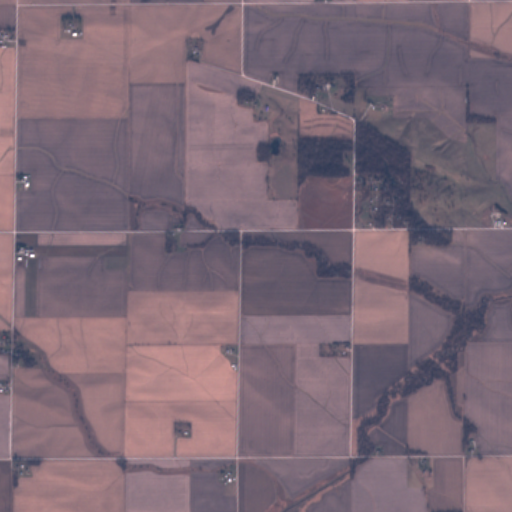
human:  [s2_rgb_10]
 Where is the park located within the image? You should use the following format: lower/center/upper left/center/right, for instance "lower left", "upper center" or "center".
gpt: The park is located in the upper right of the image.
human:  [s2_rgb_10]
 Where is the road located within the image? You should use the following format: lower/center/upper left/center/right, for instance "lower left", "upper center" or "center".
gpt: There is no road in the image.